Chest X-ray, PA view. Patient: 37 years old, sex M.
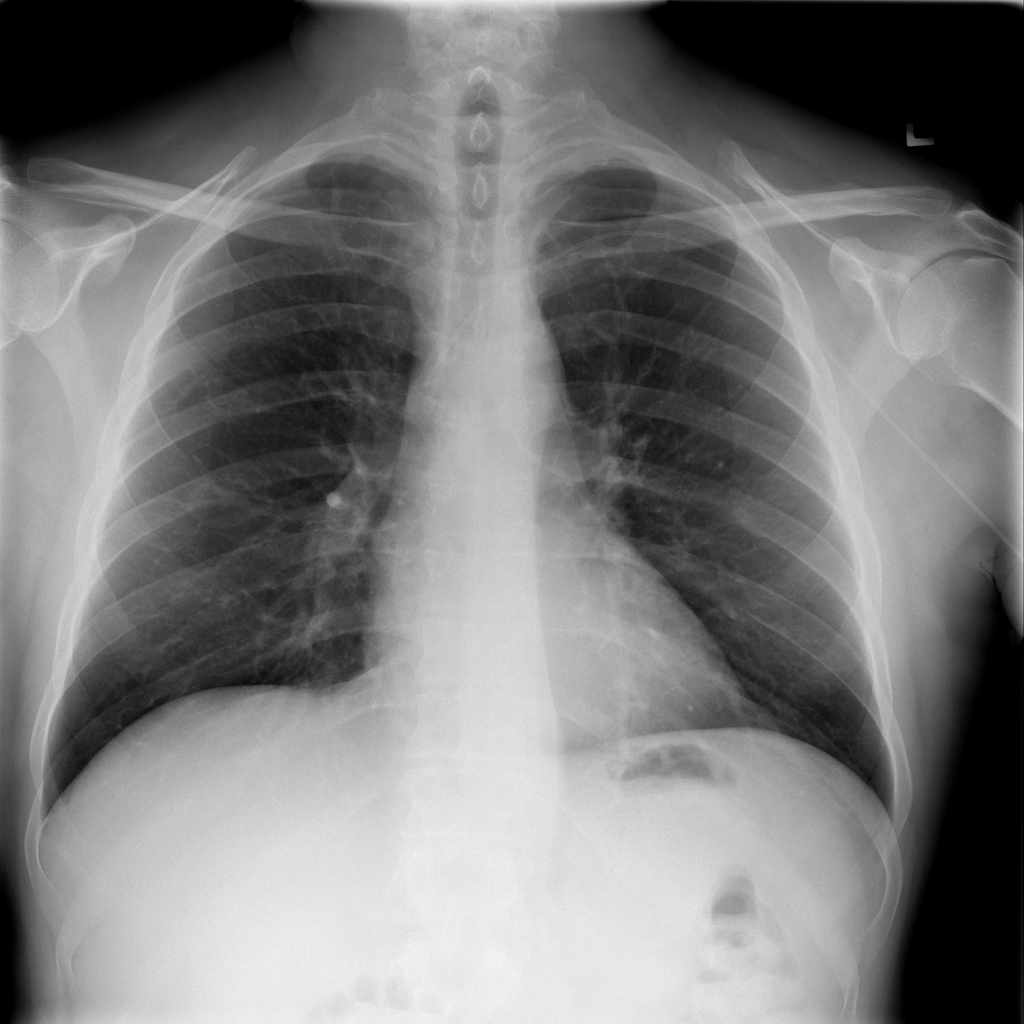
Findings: No Finding